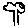
Label: tree